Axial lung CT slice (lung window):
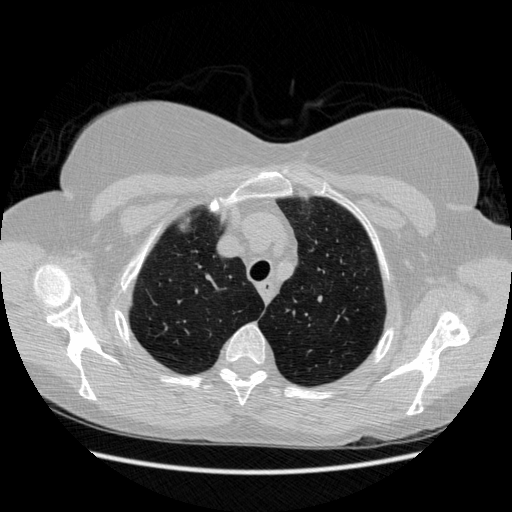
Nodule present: no